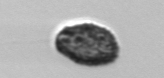
Label: Pseudochattonella_farcimen